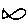
Label: fish